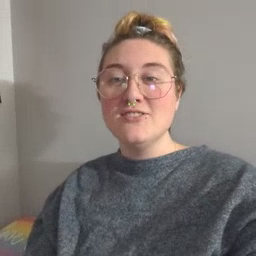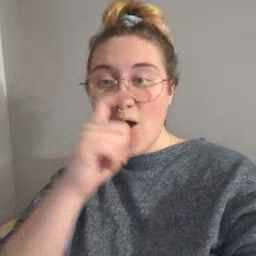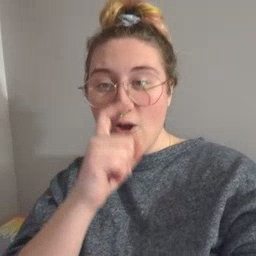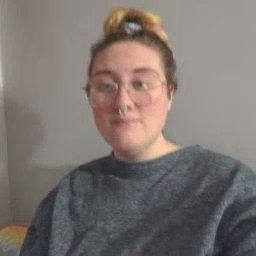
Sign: doll